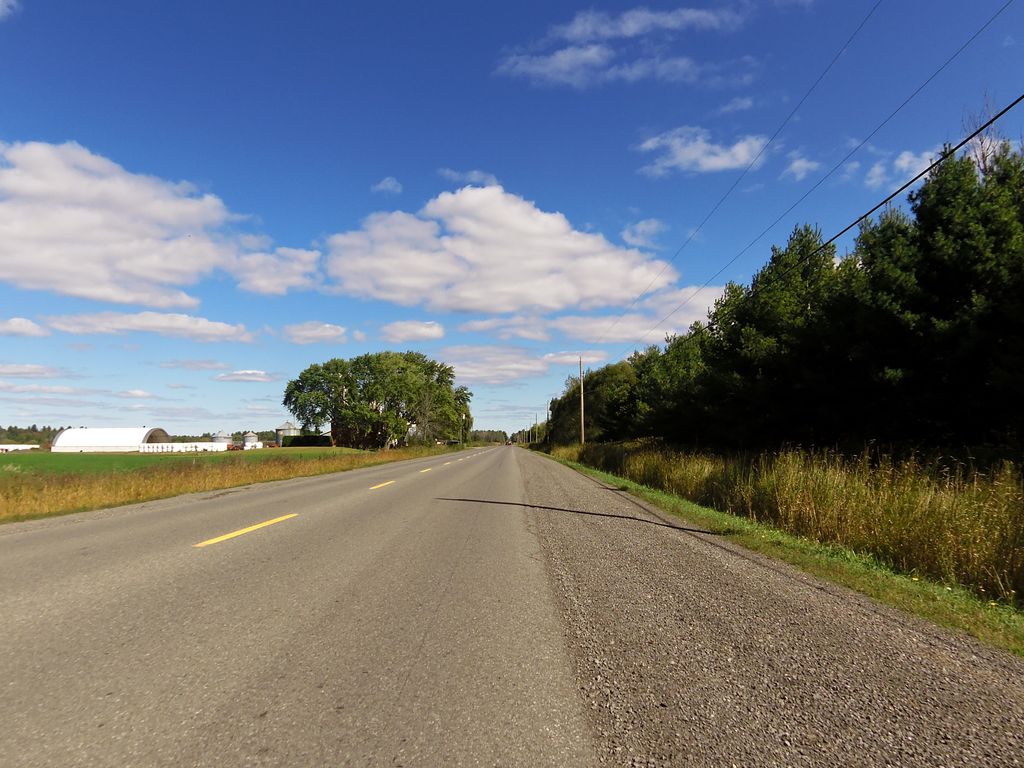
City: ottawa-gatineau